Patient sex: M
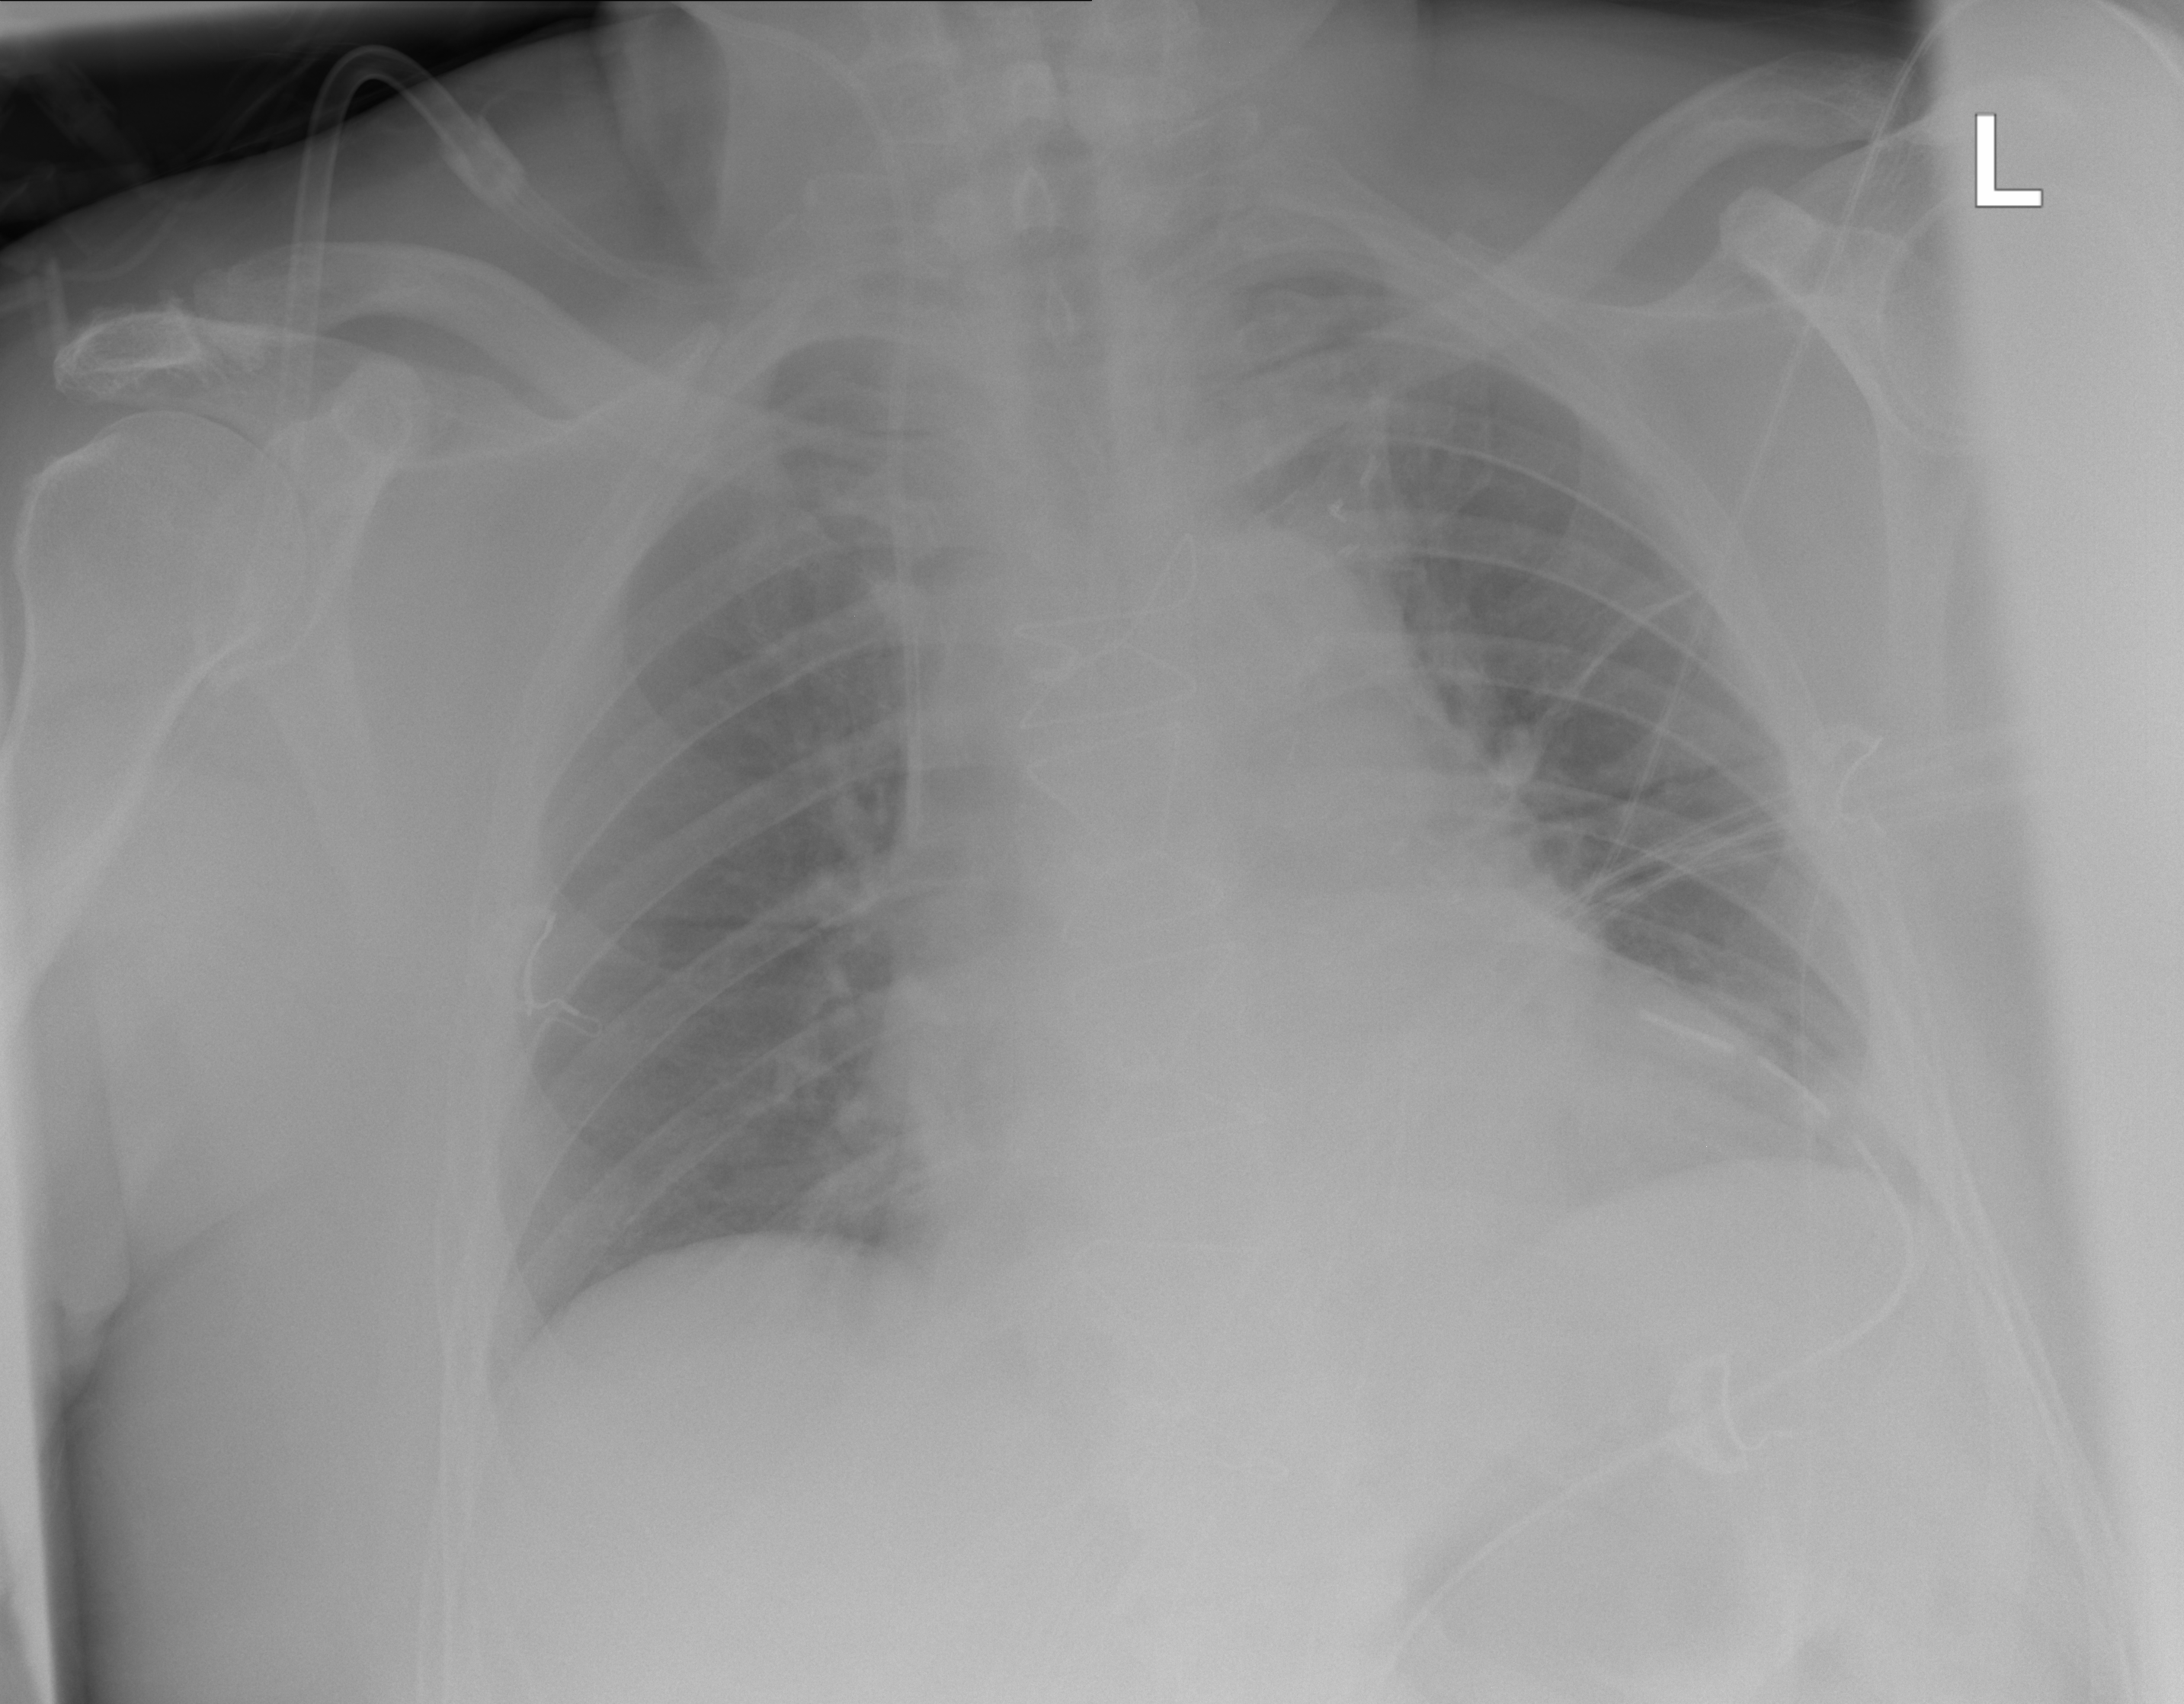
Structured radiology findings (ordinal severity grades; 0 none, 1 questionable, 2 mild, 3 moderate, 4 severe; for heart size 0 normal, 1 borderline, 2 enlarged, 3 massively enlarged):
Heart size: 2
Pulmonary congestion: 0
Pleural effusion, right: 0
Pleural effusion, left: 0
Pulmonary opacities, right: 0
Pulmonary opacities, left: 0
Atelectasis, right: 0
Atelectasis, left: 1